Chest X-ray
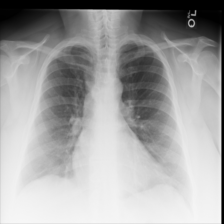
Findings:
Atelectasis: negative
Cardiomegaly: negative
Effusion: negative
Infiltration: negative
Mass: negative
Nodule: negative
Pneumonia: negative
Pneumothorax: negative
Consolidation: negative
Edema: negative
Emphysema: negative
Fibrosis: negative
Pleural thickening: negative
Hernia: negative